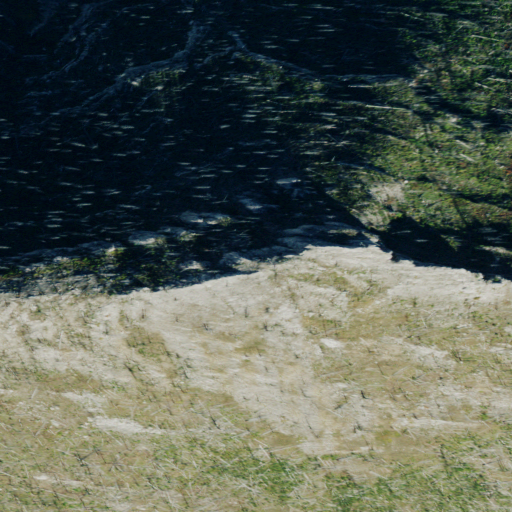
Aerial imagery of mountain in Montana named Wedge Mountain containing only shrub